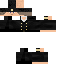
A male human skin with dark skin, wearing brown helmet dressed in a black suit and black pants, featuring a closed mouth.